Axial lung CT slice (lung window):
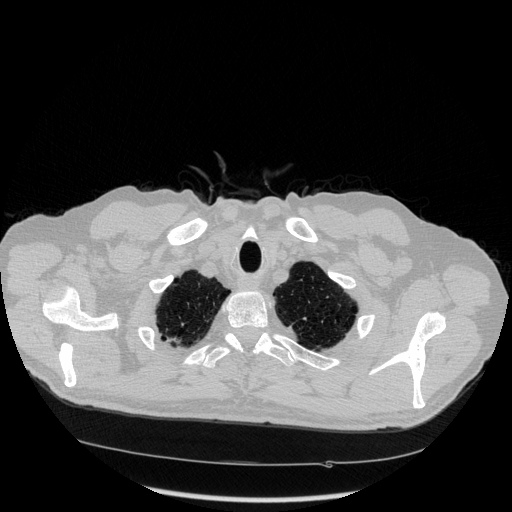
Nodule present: no